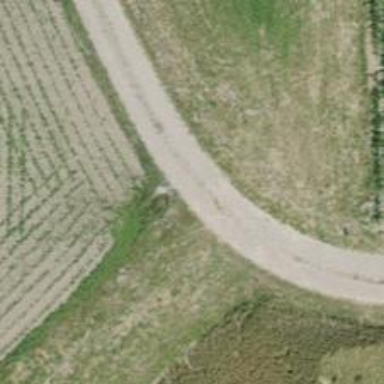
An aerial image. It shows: Unclassified road with gravel surface.